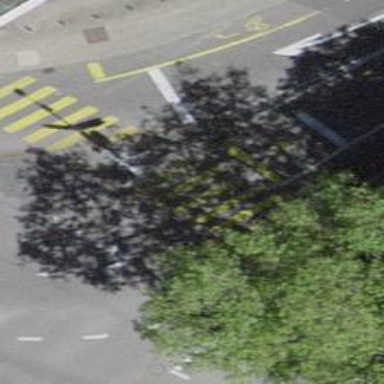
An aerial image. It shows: Road crossing with traffic signals and pedestrian island.